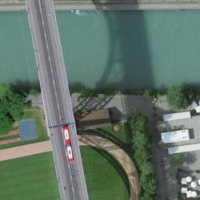
EUNIS habitat code: 57
Species observed at this site:
Riparia riparia
Chloris chloris
Corvus frugilegus
Aegithalos caudatus
Buteo buteo
Sylvia atricapilla
Streptopelia turtur
Carduelis carduelis
Columba palumbus
Tachymarptis melba
Parus major
Milvus migrans
Milvus milvus
Phoenicurus ochruros
Regulus regulus
Columba livia
Falco tinnunculus